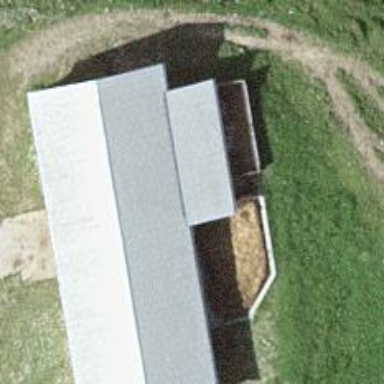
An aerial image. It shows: Farm auxiliary building.